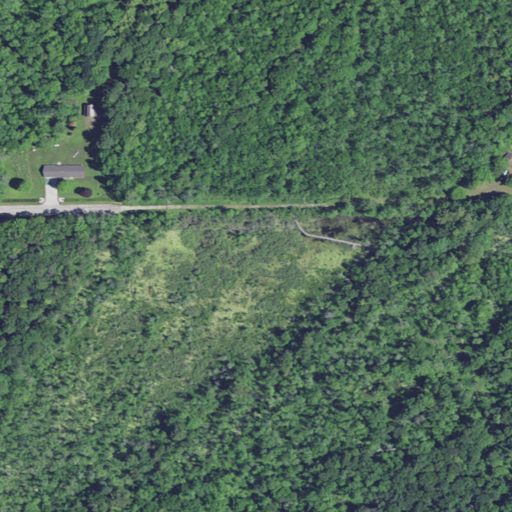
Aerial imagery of dune(s) in Wisconsin named Woodland Dunes State Naturak Area Dune and Swale Complex (Minor) containing woody wetlands, open development, low intensity development, and medium intensity development